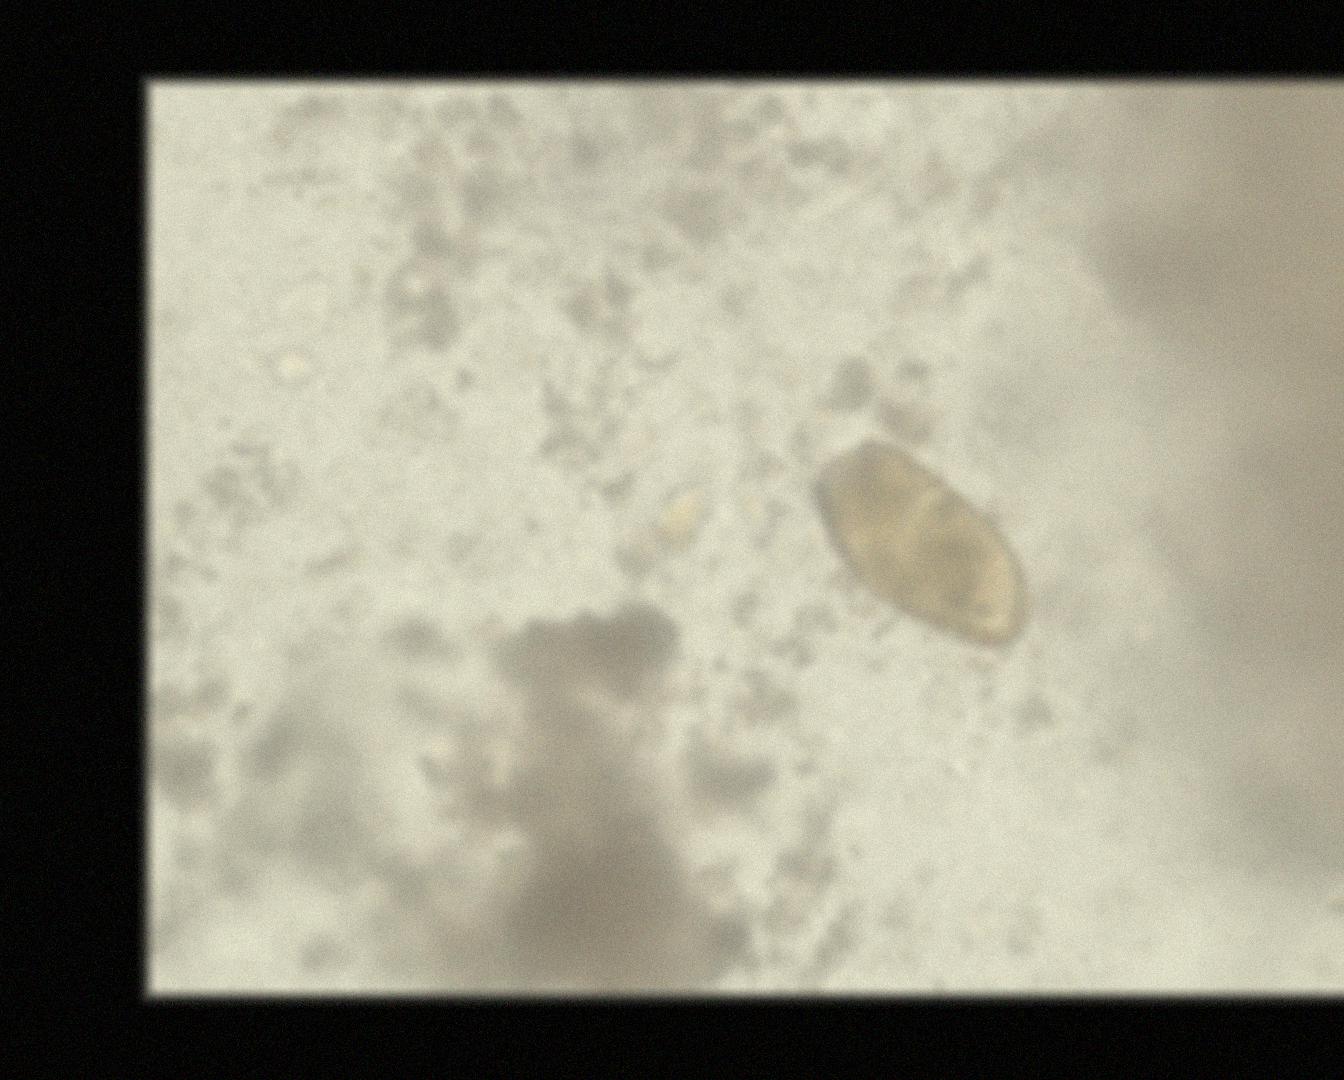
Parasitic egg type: Paragonimus spp